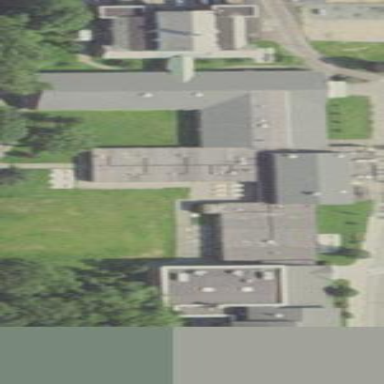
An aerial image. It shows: School building.